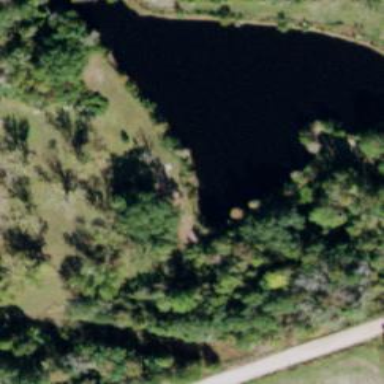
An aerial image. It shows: Serene pond surrounded by nature.